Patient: sex M, age 52
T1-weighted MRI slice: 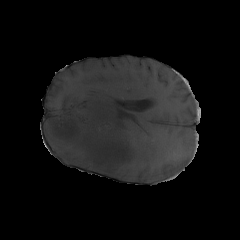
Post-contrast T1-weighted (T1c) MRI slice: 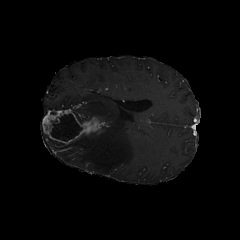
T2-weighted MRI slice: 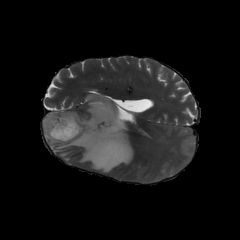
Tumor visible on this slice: yes
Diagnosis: Glioblastoma, IDH-wildtype
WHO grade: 4